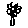
Label: flower